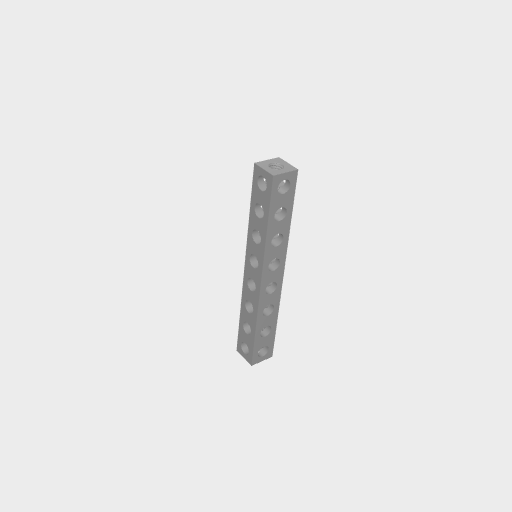
Part: SquareBeam8H